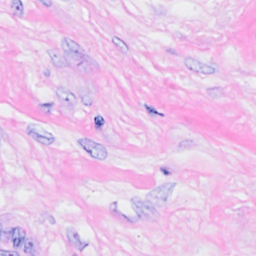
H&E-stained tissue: Breast